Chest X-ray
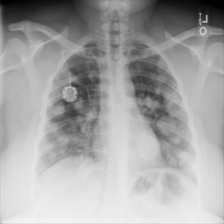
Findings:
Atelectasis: negative
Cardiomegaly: negative
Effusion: negative
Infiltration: negative
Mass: negative
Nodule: negative
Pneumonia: negative
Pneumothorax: negative
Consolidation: negative
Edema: negative
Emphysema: negative
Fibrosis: negative
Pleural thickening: negative
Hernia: negative